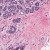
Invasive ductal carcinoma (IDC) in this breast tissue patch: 0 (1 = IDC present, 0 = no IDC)